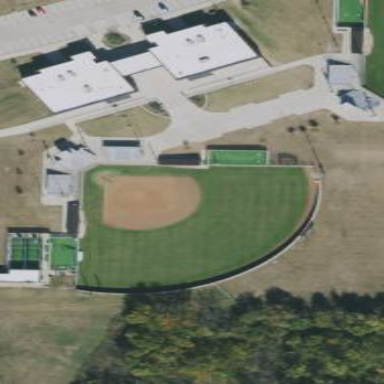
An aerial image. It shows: Softball pitch for leisure and sport activities.